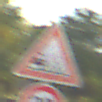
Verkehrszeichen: SplittSchotter
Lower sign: Geschwindigkeit30
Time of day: MorningAfternoon
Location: Outdoor (RoadRail)
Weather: PartlyCloudy
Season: NotSpecified
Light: Natural